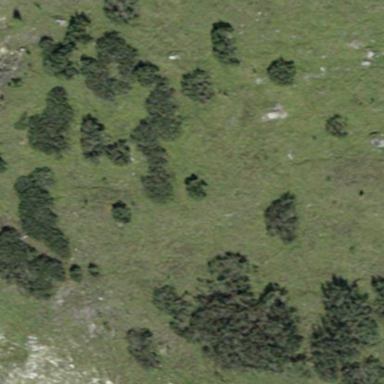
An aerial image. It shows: Area covered in scrub vegetation.